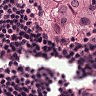
Metastatic tissue present: yes